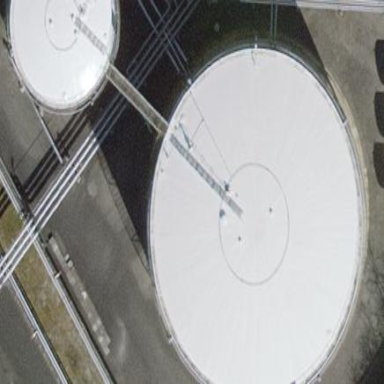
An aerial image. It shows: Building with storage tank.